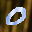
Label: 0